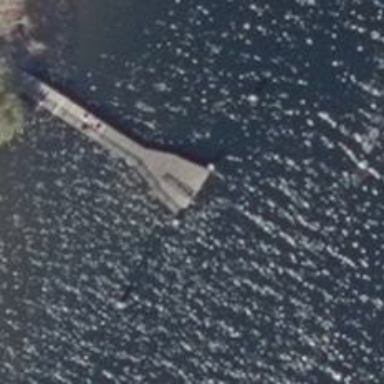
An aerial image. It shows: Man-made pier.